Interaction volume radius: 5 \u00c5
Interaction volume height: 15 \u00c5
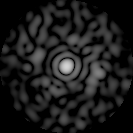
Disorder parameter: 0.8531